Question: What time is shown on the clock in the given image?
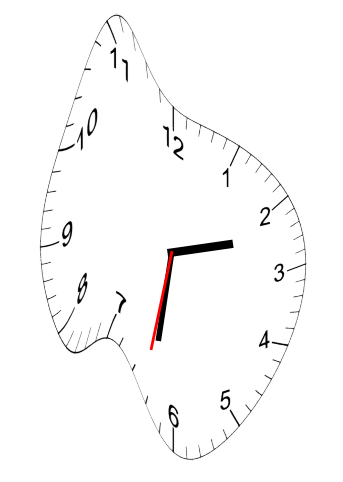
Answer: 02:31:32